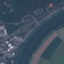
Land use / land cover: River